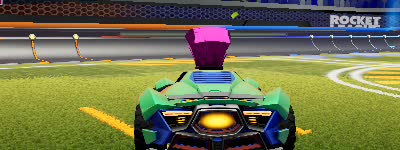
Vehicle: werewolf